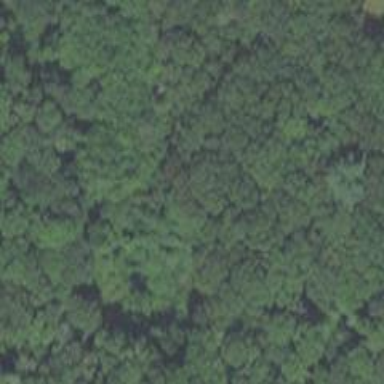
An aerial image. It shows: Swampy wetland area.